Question: I have a problem with data. I have a class where I have setters and getters. Using curl I need to show data and others things. I am using jetty server. This is code from my class which I use to get data:
'''
@DateTimeFormat(iso = ISO.DATE_TIME)
public Date getDate() {
return date;
}
@DateTimeFormat(iso = ISO.DATE_TIME)
public void setDate(Date date) {
this.date = date;
}
'''
and this is results:
This is what I get in console:
[{"createdAt":1308649398723,"period":0,"date":1308649398723,"updatedAt":null,"id":null}]
I would like to know how I can change data format on YYYY-MM-DD-HH-MM-SS.
I add :
'''
public void setDate(Date date) {
this.date = date;
}
@Target( { ElementType.METHOD, ElementType.FIELD, ElementType.PARAMETER })
@Retention(RetentionPolicy.RUNTIME)
public @interface DateTimeFormat {
String style() default "SS";
org.springframework.format.annotation.DateTimeFormat.ISO iso() ;
String pattern() default "";
public enum ISO {
DATE,
TIME,
DATE_TIME,
NONE
}
}
'''
and change
'''
@DateTimeFormat(iso = ISO.DATE_TIME,,pattern="M/d/yy h:mm a")
public Date getDate() {
return date;
}
@DateTimeFormat(iso = ISO.DATE_TIME,,pattern="M/d/yy h:mm a")
public void setDate(Date date) {
this.date = date;
}
'''
and still not working
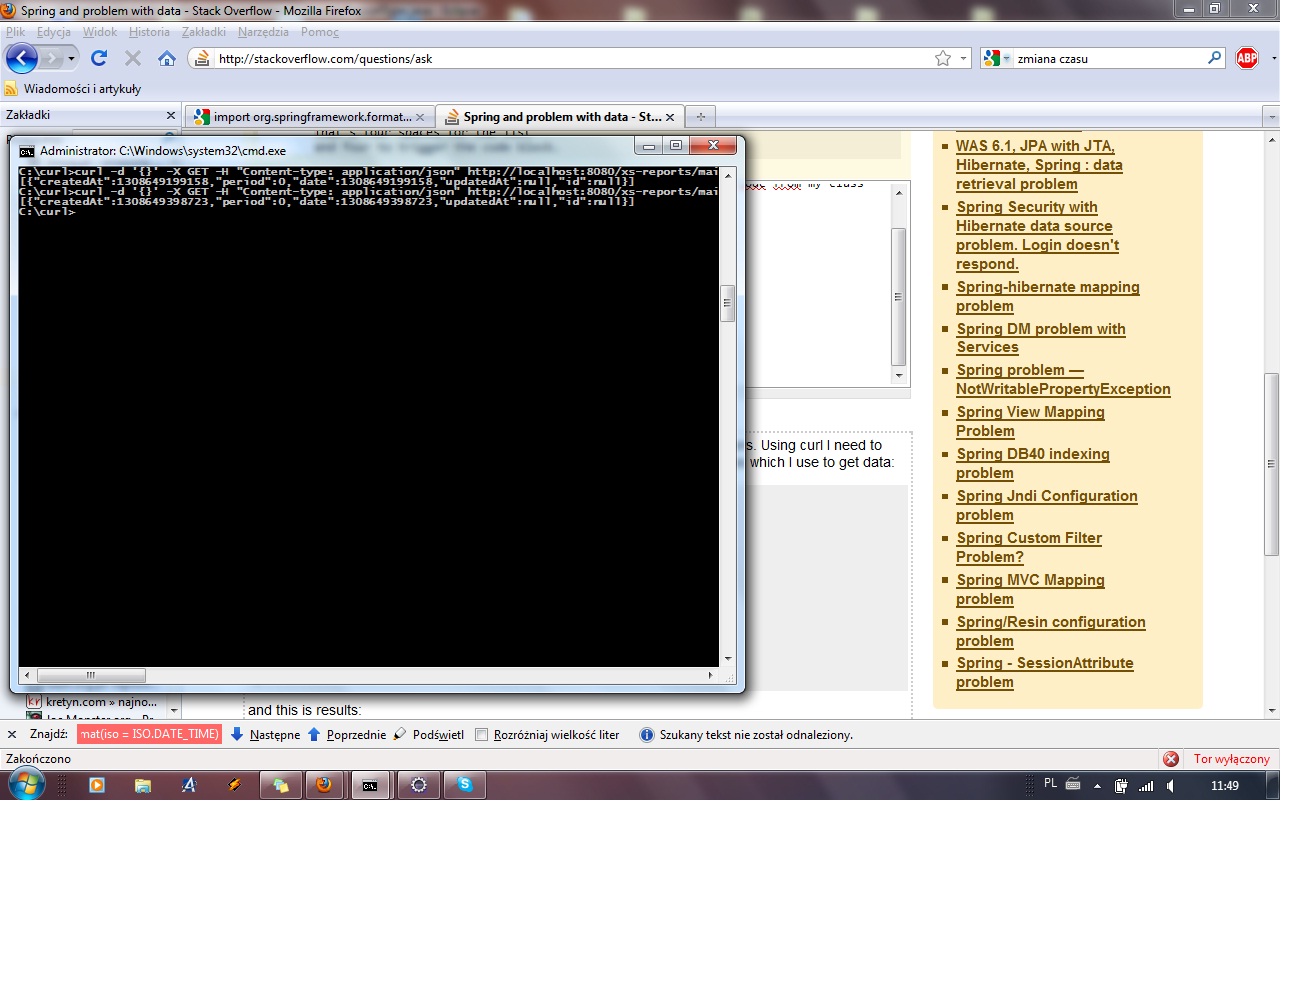
Answer: You should set the <URL> in the 'DateTimeFormat' annotation, instead of the 'iso' attribute.